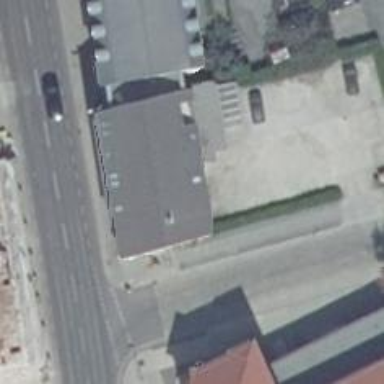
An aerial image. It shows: Beauty shop.